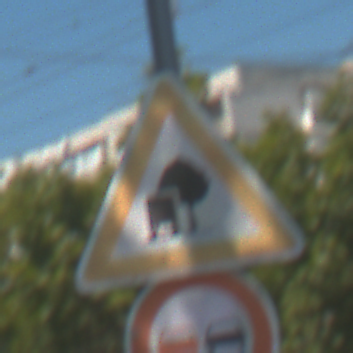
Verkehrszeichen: UnzureichendesLichtraumprofil
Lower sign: Ueberholverbot
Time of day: Midday
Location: Outdoor (Urban)
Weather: Clear
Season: NotSpecified
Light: Natural